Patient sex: F
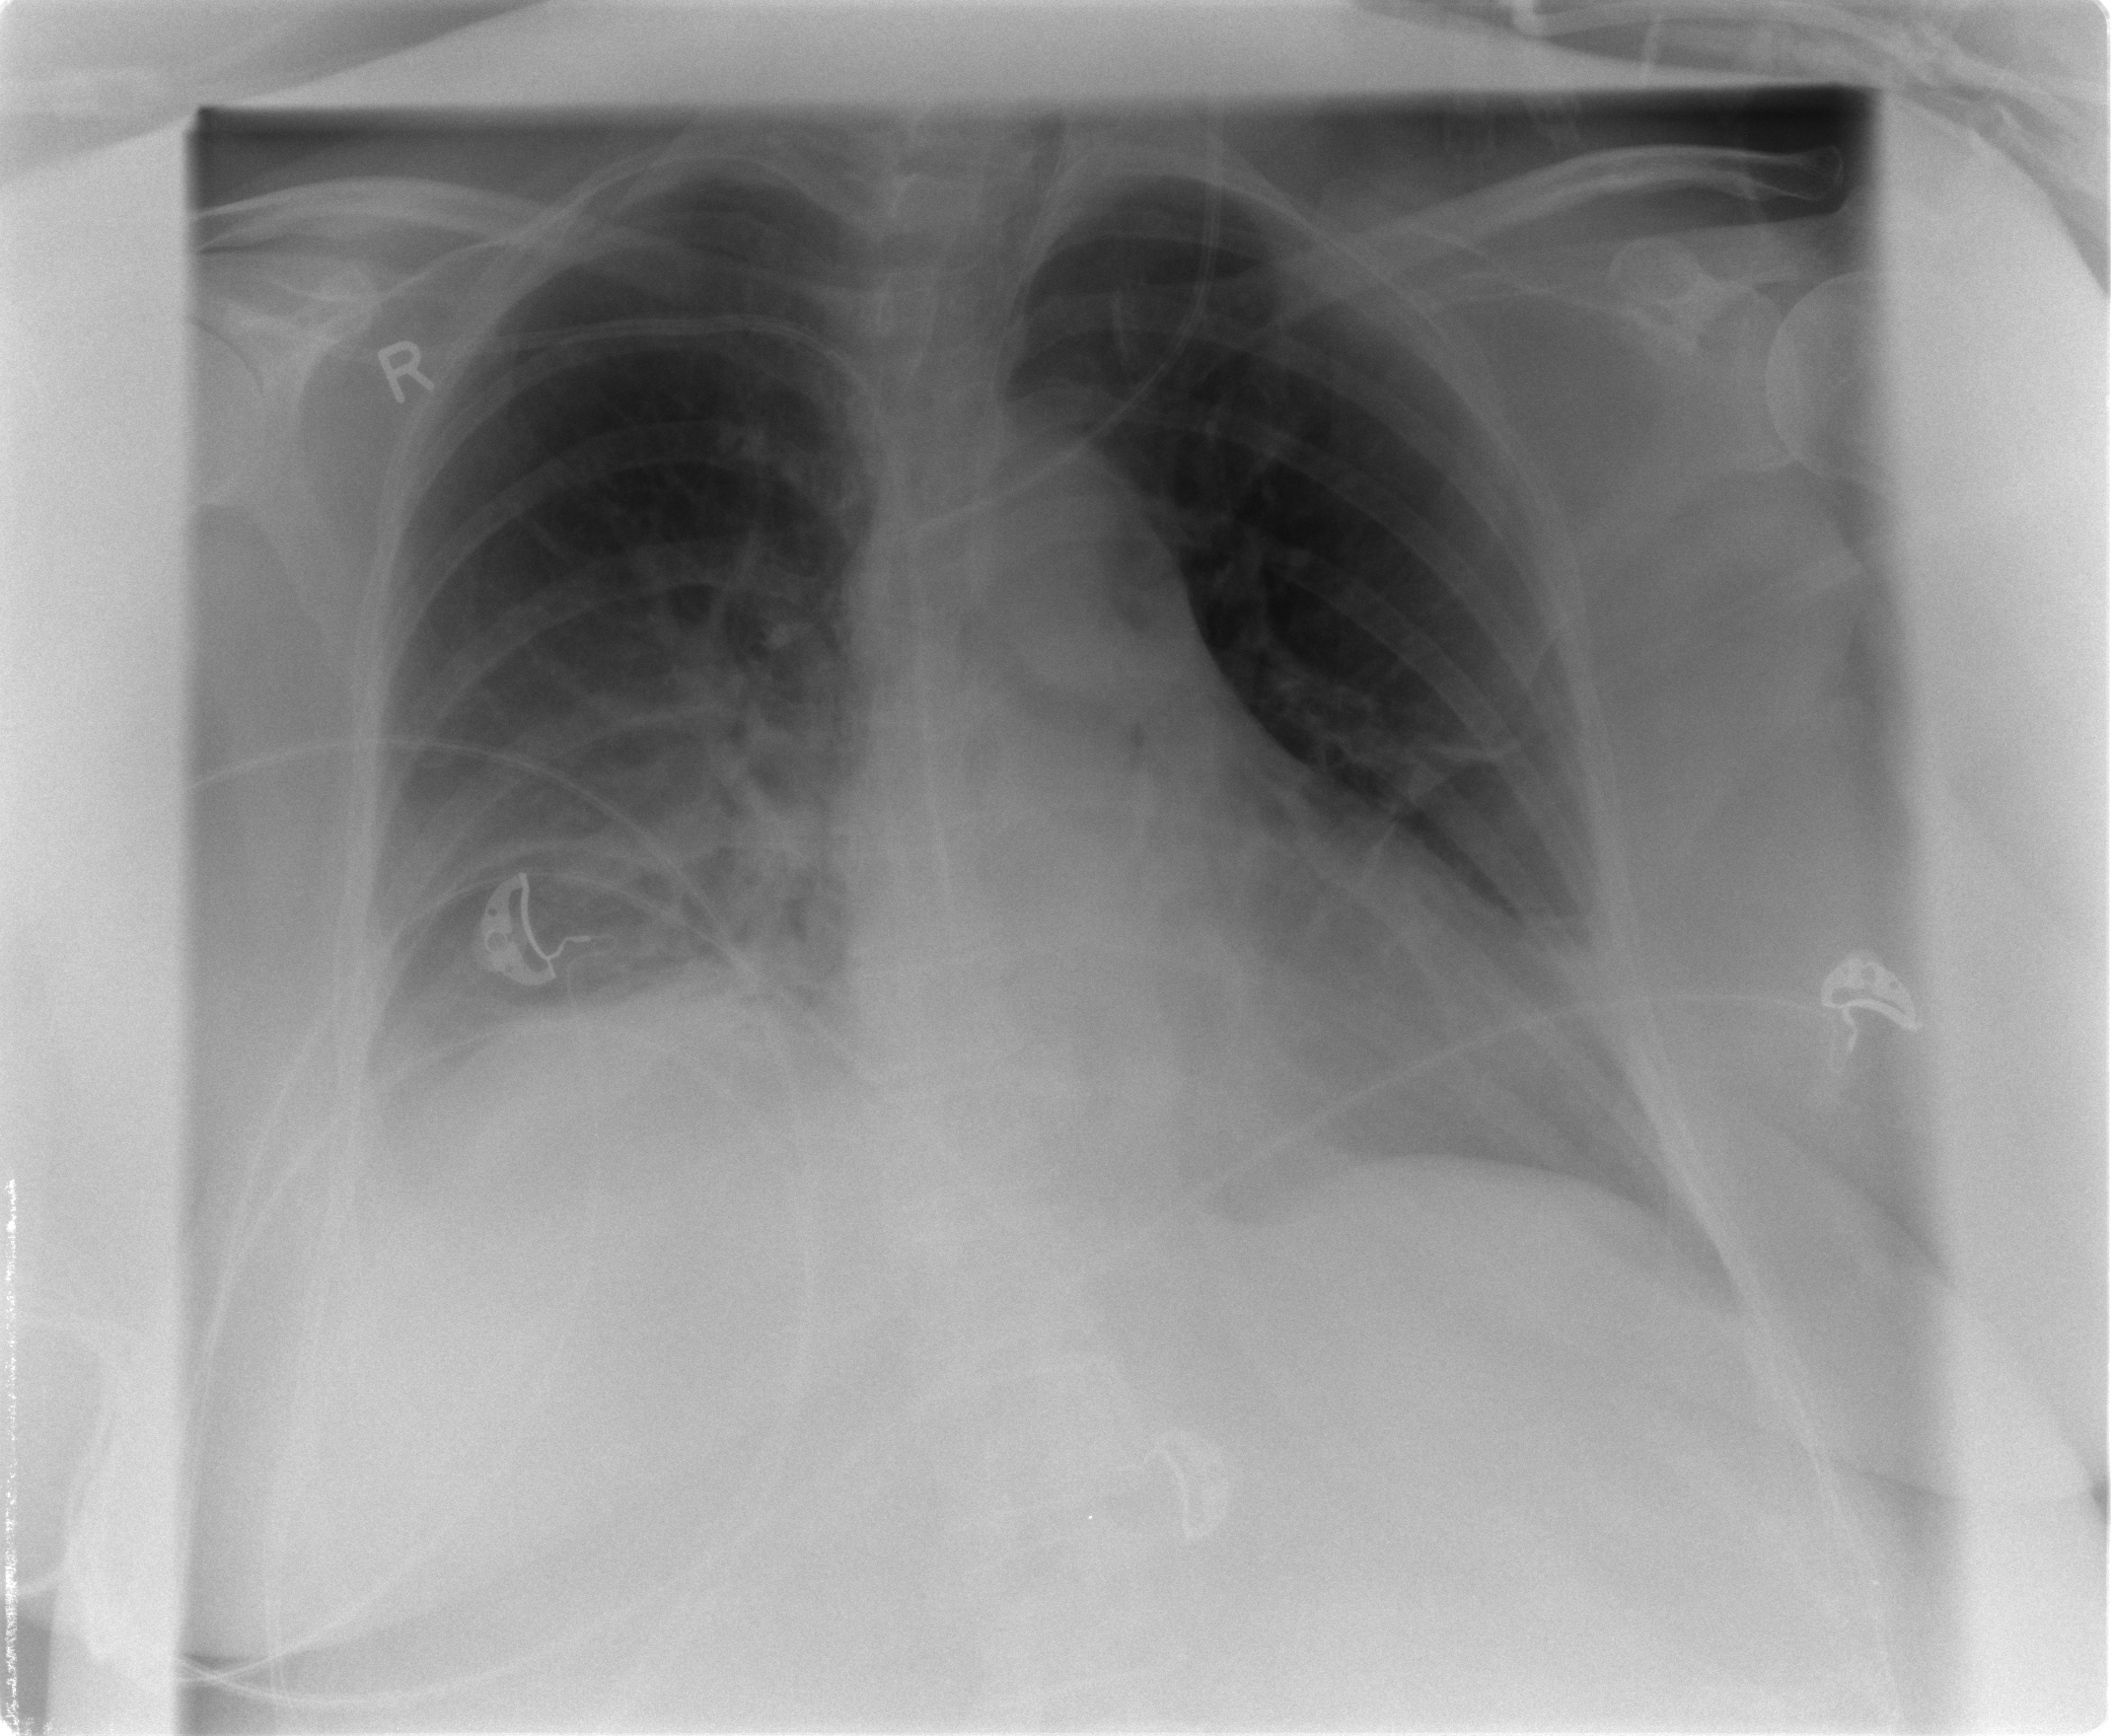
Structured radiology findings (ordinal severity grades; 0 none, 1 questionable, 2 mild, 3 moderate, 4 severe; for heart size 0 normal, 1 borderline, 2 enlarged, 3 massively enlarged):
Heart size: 2
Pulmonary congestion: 1
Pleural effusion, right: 2
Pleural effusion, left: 1
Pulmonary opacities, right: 2
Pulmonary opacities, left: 0
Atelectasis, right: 2
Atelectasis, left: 2